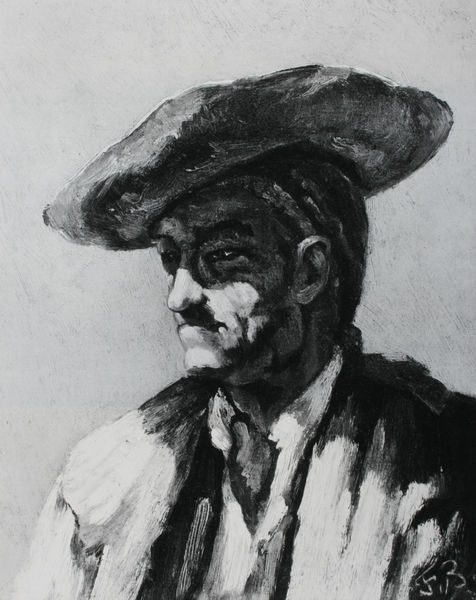
Titel: Andalusischer Bauernkopf
Künstler: Frank Buchser
Institution: Privatbesitz
Schlagwörter: dunkel, gemälde, kopf, kämpfer, mann, schatten, umhang, weiß, grob, frankreich, grau, haar, hell, hut, licht, mund, nase, ohr, profil, schwarz, zeichnung, blick, tuch, expressionismus, malerei, rock, bart, hemd, jacke, jung, mütze, augen, falten, gesicht, kragen, bild, bildnis, portrait, porträt, signatur, öl, pastos, sonne, auge, gewand, haare, kostüm, mantel, realismus, augenbrauen, brustbild, kinn, lippen, ohren, fell, relief, spanien, schlagschatten, studie, sonnenlicht, beleuchtung, krawatte, seitenansicht, maler, wange, augenbraue, schnauzbart, selbstporträt, krempe, bauer, tusche, links, schwarz weiss, seite, scharz, uniform, selbstbildnis, kittel, leinwand, pinsel, tracht, kravatte, barett, schlips, halbprofil, halbporträt, impresionismus, miene, lichtquelle, graustufen, grautöne, schwerz, torero, spanier, schneuzer, stierkämpfer, torrero, konterfei, südamerikaner, kut, baskenhut, südaerikaner, weissstufen, nütze, b, f, f.b., halbseiten, fb, mannschwarz